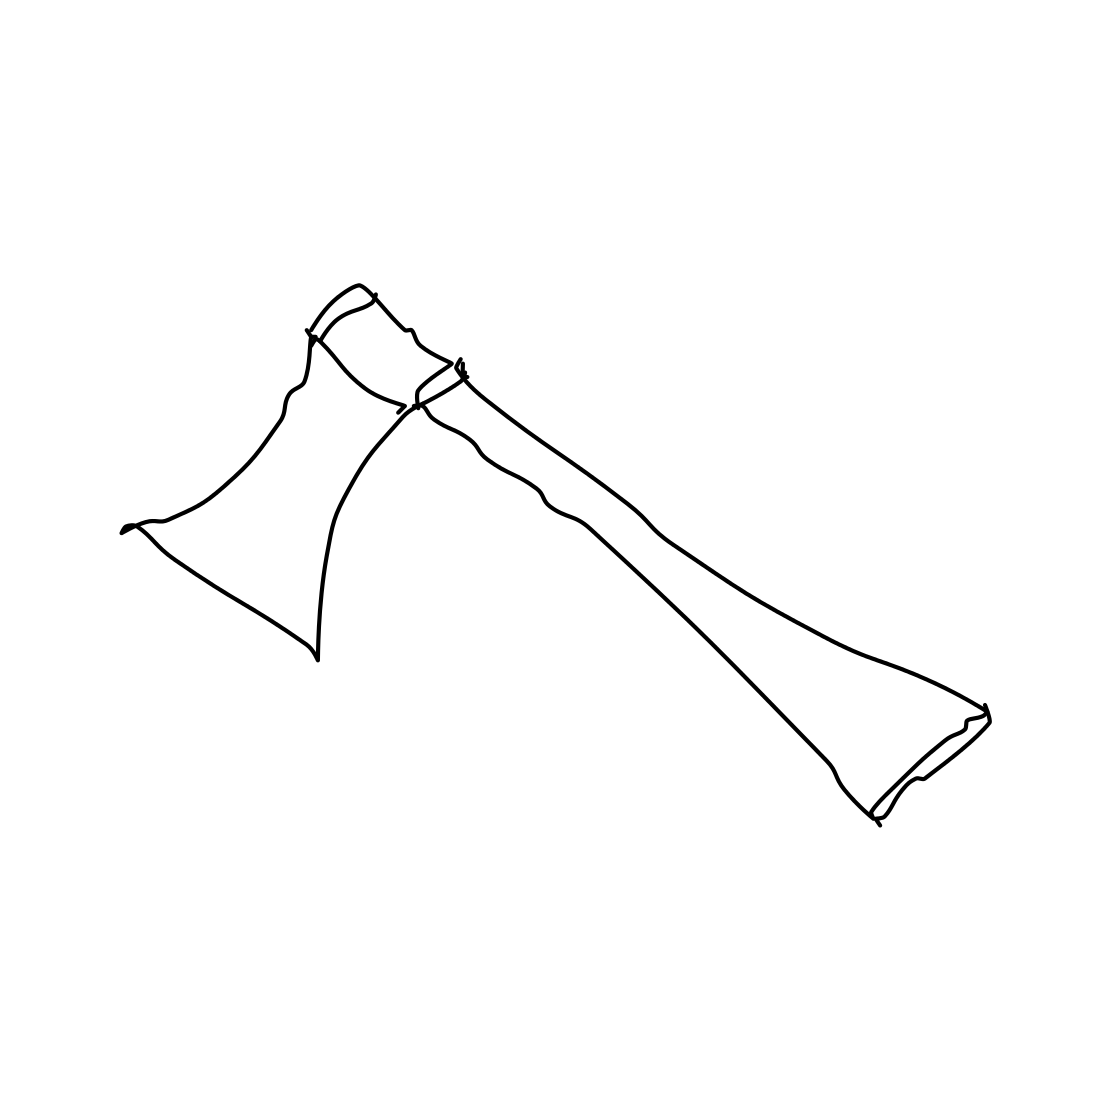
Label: axe